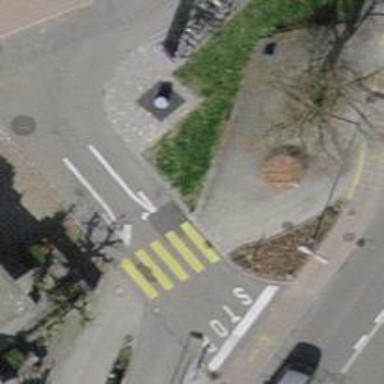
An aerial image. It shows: Footway surfaced with paving stones.